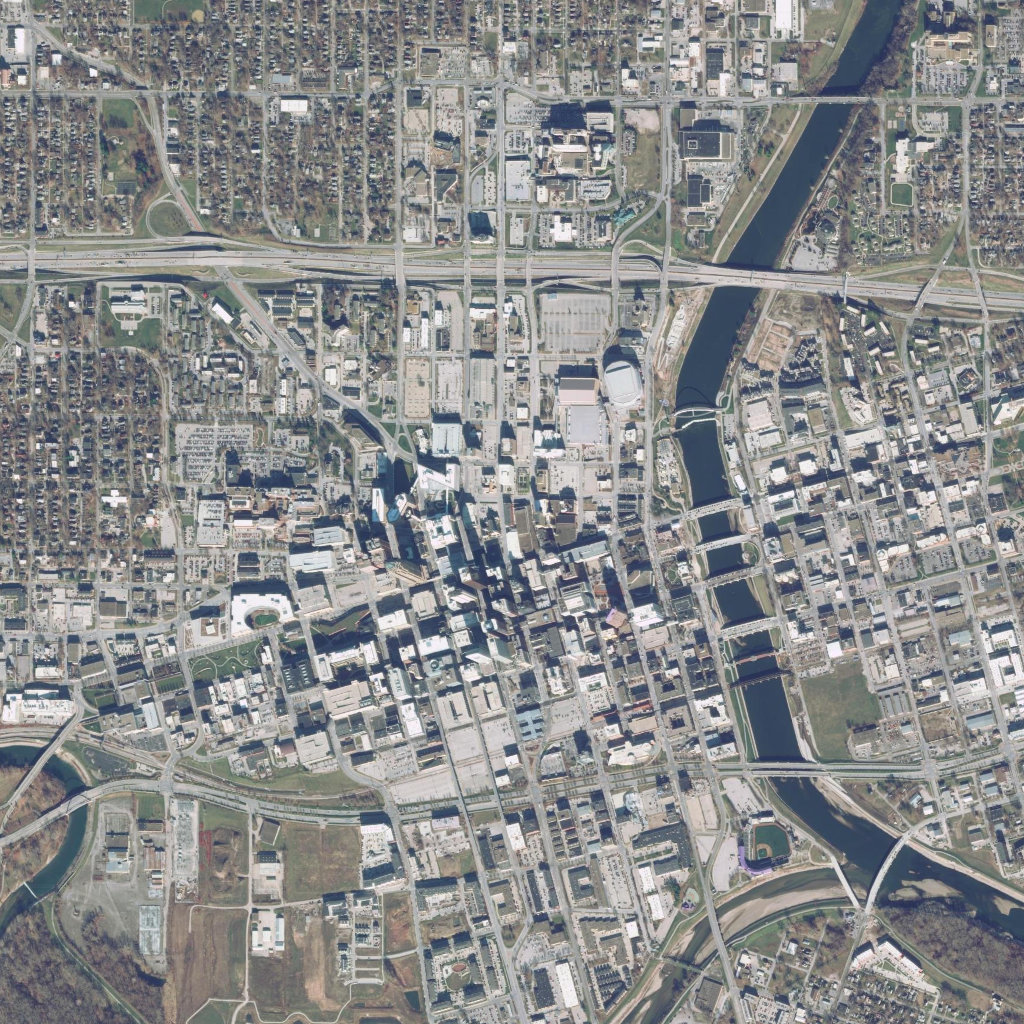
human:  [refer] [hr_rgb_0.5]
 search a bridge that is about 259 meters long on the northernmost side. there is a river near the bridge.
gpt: <box>[[77, 9, 85, 10, 0]]</box>